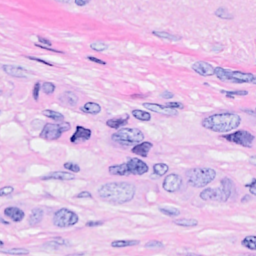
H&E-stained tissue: Breast